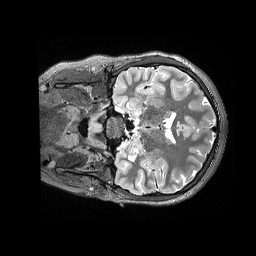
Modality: T2w
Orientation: coronal
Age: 12
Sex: female
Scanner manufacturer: siemens
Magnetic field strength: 3 T
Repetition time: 3.2 s
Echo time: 0.564 s